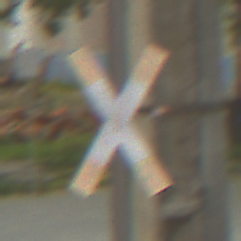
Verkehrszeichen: Andreaskreuz
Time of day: MorningAfternoon
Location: Outdoor (Suburban)
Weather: PartlyCloudy
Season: NotSpecified
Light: Natural